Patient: sex M, age 65
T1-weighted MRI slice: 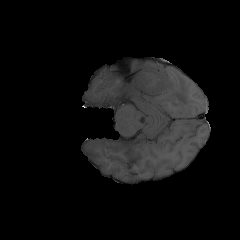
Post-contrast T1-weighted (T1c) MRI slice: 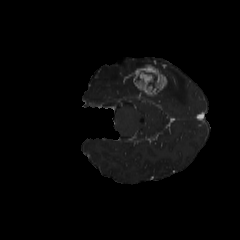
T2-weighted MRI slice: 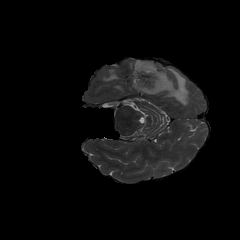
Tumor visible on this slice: yes
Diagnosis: Glioblastoma, IDH-wildtype
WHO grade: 4